Question: I have the following ActionBar tab in my app. I was wondering what is the best way to change the colors around to match my app.

1. Each tab has a different background for the contents. How do I add separate background colors for each tab?
2. How do I change the light blue strip color to white to give it a 3D look?
I saw the following code:
'''
ActionBar ab = getActionBar();
//ab.setStackedBackgroundDrawable(new ColorDrawable(Color.parseColor("#0000ff")));
'''
But that line changes color for all the tabs to just one color.
The Tab code in my app is:
'''
ActionBar ab = getActionBar();
//ab.setBackgroundDrawable(new ColorDrawable(Color.parseColor("#0000ff"))); not changing the tab color
//ab.setStackedBackgroundDrawable(new ColorDrawable(Color.parseColor("#0000ff")));
ab.setNavigationMode( ActionBar.NAVIGATION_MODE_TABS );
Tab tab = ab.newTab()
.setText( "TY1" )
.setTabListener(
new MyTabListener( this, TY1.class.getName() ) );
ab.addTab( tab );
tab = ab.newTab()
.setText( "TY2" )
.setTabListener(
new MyTabListener( this, TY2.class.getName() ) );
ab.addTab( tab );
tab = ab.newTab()
.setText( "ty3" )
.setTabListener(
new MyTabListener( this, TY3.class.getName() ) );
ab.addTab( tab );
'''
Any and all help is appreciated. I can use XML as well, if someone points me in the right direction.
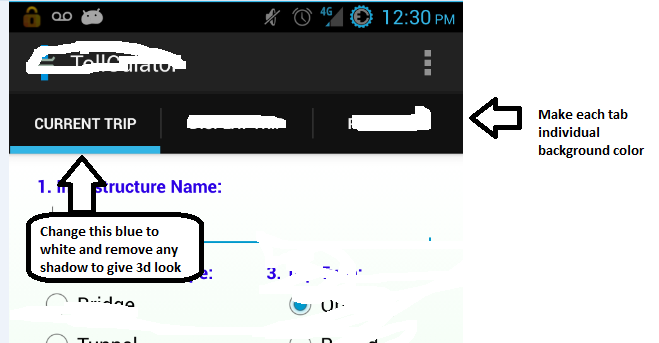
Answer: You can set a custom View for each tab. Create a new layout resource for the tab (it can just be a TextView). Leave its background empty and make a nine-patch drawable for the selection indicator. Get a 'LayoutInflater' using
'''
LayoutInflater inflater = getSystemService(LAYOUT_INFLATER_SERVICE);
'''
Then for each tab, you can do this:
'''
Tab tab = ab.newTab()
.setText("TY1")
.setTabListener(new MyTabListener(this, TY1.class.getName()));
View tabView = inflater.inflate(R.layout.my_tab_layout, null);
tabView.setBackgroundColor(...); // set custom color
tab.setCustomView(tabView);
ab.addTab(tab);
'''